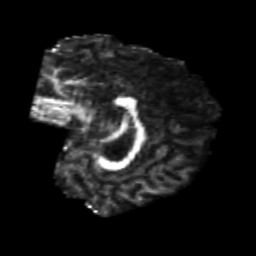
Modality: FA
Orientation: sagittal
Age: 24
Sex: male
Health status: healthy
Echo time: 0.074 s